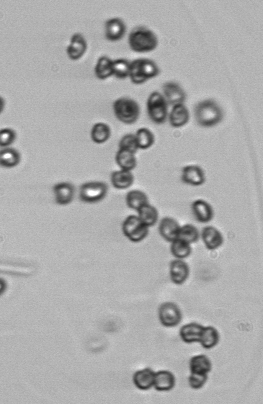
Label: Phaeocystis